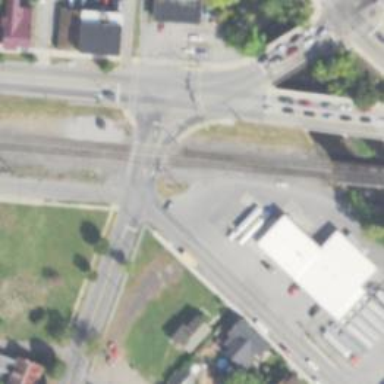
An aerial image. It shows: Level crossing with lights and barriers.